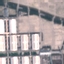
Land use / land cover: Industrial